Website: lowes
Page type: cart
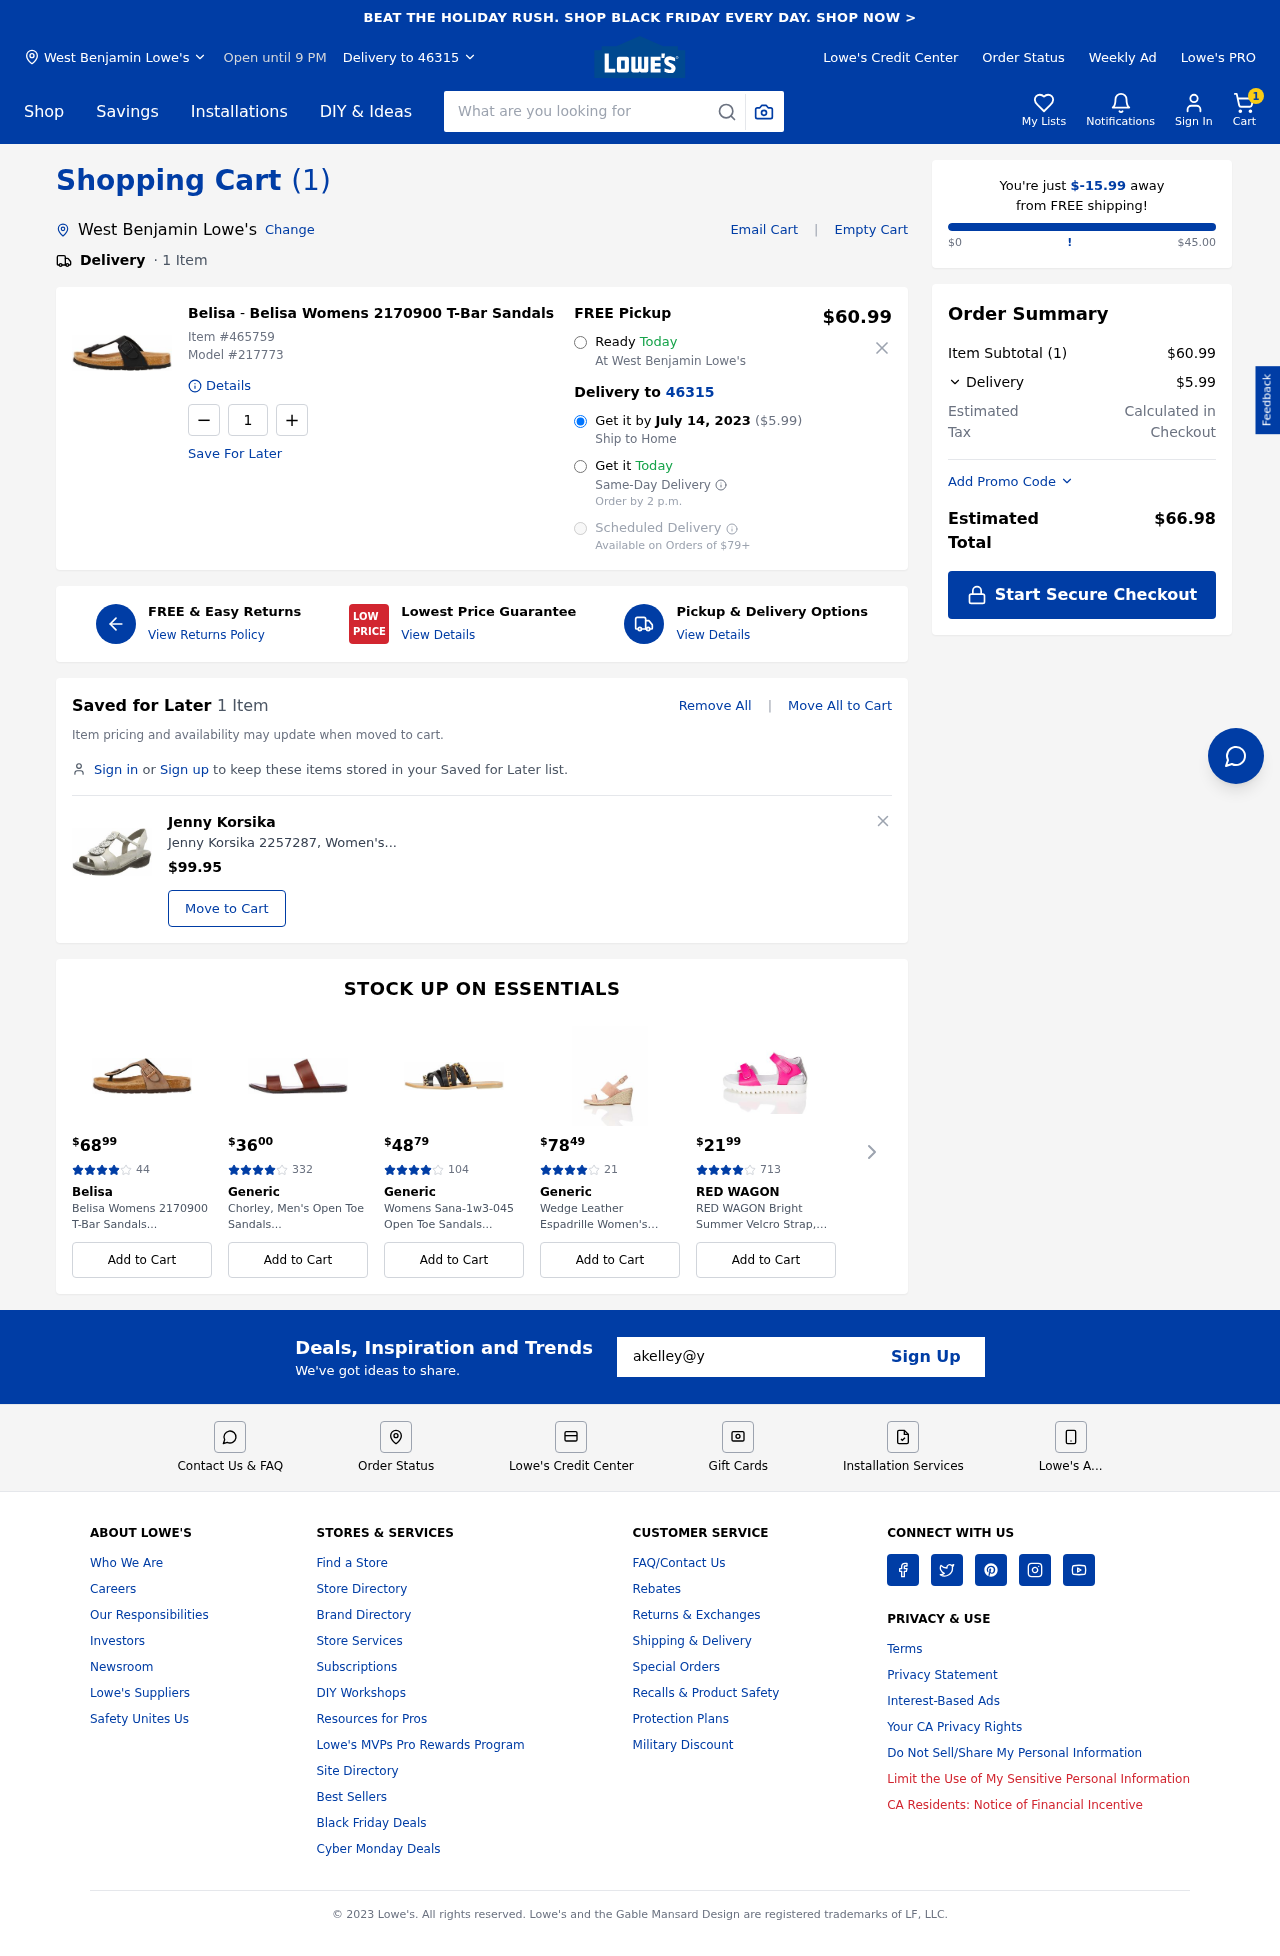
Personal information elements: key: PII_CITY
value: West Benjamin Lowe's
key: PII_EMAIL
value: akelley@yahoo.com
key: PII_POSTCODE
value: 46315
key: PII_CITY2
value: West Benjamin Lowe's
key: PII_CITY3
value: West Benjamin
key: PII_POSTCODE2
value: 46315
Product elements: key: PRODUCT1_BRAND
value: Belisa
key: PRODUCT1_NAME
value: Belisa Womens 2170900 T-Bar Sandals
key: PRODUCT1_PRICE
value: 60.99
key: PRODUCT1_QUANTITY
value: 1
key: PRODUCT2_BRAND
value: Jenny Korsika
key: PRODUCT2_NAME
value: Jenny Korsika 2257287, Women's T-Bar Sandals
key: PRODUCT2_PRICE
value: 99.95
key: PRODUCT1_ITEM_NUMBER
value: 465759
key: PRODUCT1_MODEL_NUMBER
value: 217773
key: PRODUCT3_PRICE
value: $6899
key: PRODUCT3_NUM_RATINGS
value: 44
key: PRODUCT3_BRAND
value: Belisa
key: PRODUCT3_NAME
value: Belisa Womens 2170900 T-Bar Sandals...
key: PRODUCT4_PRICE
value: $3600
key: PRODUCT4_NUM_RATINGS
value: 332
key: PRODUCT4_BRAND
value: Generic
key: PRODUCT4_NAME
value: Chorley, Men's Open Toe Sandals...
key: PRODUCT5_PRICE
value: $4879
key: PRODUCT5_NUM_RATINGS
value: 104
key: PRODUCT5_BRAND
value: Generic
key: PRODUCT5_NAME
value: Womens Sana-1w3-045 Open Toe Sandals...
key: PRODUCT6_PRICE
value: $7849
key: PRODUCT6_NUM_RATINGS
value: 21
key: PRODUCT6_BRAND
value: Generic
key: PRODUCT6_NAME
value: Wedge Leather Espadrille Women's Peeptoe...
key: PRODUCT7_PRICE
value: $2199
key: PRODUCT7_NUM_RATINGS
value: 713
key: PRODUCT7_BRAND
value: RED WAGON
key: PRODUCT7_NAME
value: RED WAGON Bright Summer Velcro Strap, Gi...
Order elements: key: ORDER_NUM_ITEMS
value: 1
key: ORDER_DELIVERY_DATE
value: July 14, 2023
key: ORDER_SHIPPING_COST2
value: $5.99
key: ORDER_SHIPPING_AWAY
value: $-15.99
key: ORDER_SUBTOTAL
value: $60.99
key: ORDER_SHIPPING_COST
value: $5.99
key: ORDER_TOTAL
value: $66.98
Search elements: key: HEADER_SEARCH
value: What are you looking for
Other elements: key: SAVED_NUM_ITEMS
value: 1 Item